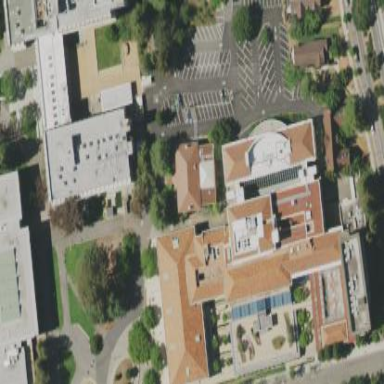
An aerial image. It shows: View of university building.